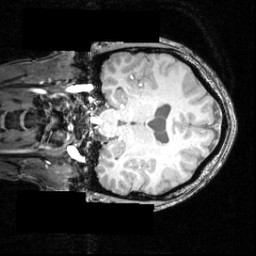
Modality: T1w
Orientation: coronal
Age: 24
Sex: male
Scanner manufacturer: siemens
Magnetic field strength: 3.951 T
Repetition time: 2.5 s
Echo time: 0.00393 s